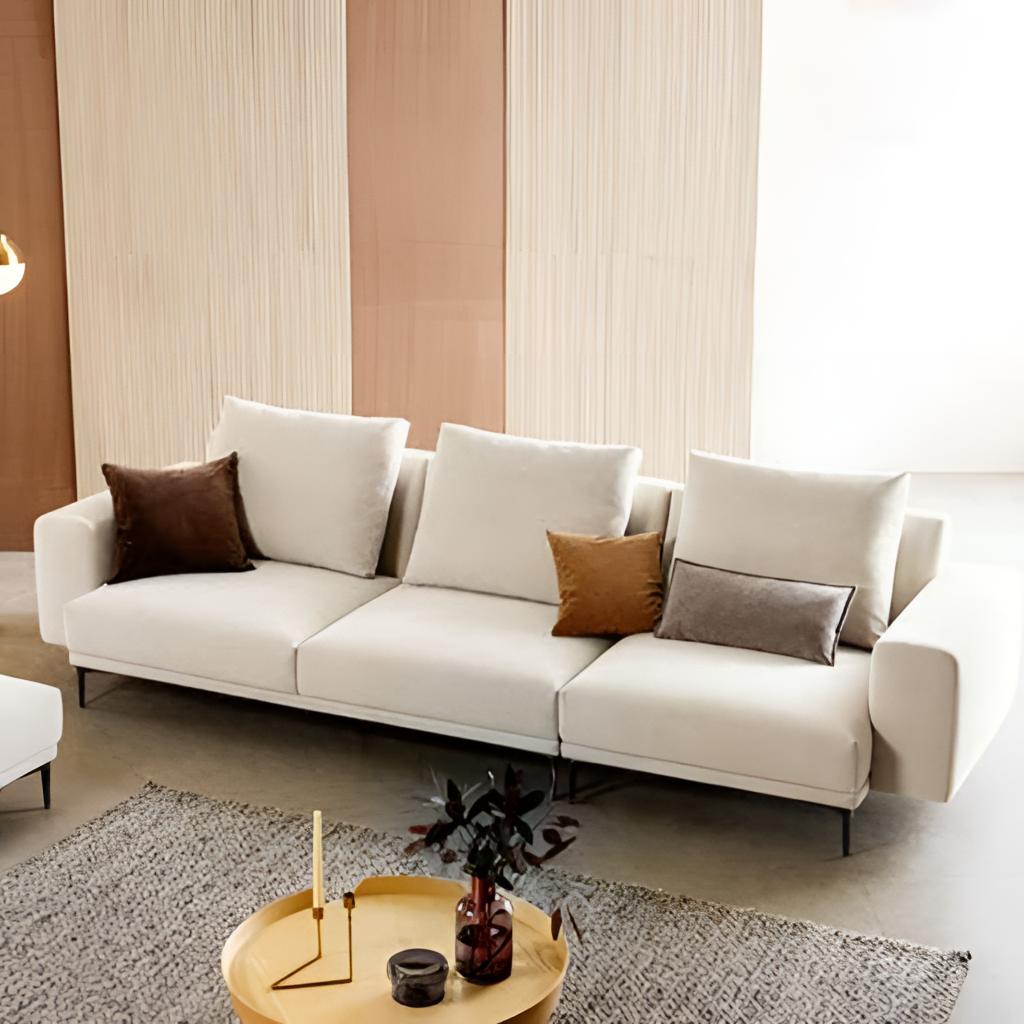
white fabric sofa, living room, minimalist, tile flooring, with solid pattern, paneling wallpaper, with vertical striped pattern